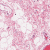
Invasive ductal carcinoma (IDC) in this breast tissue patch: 0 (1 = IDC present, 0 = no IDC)